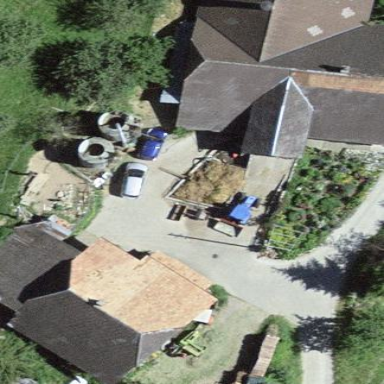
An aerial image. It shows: Farm building.